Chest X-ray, AP view. Patient: 49 years old, sex M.
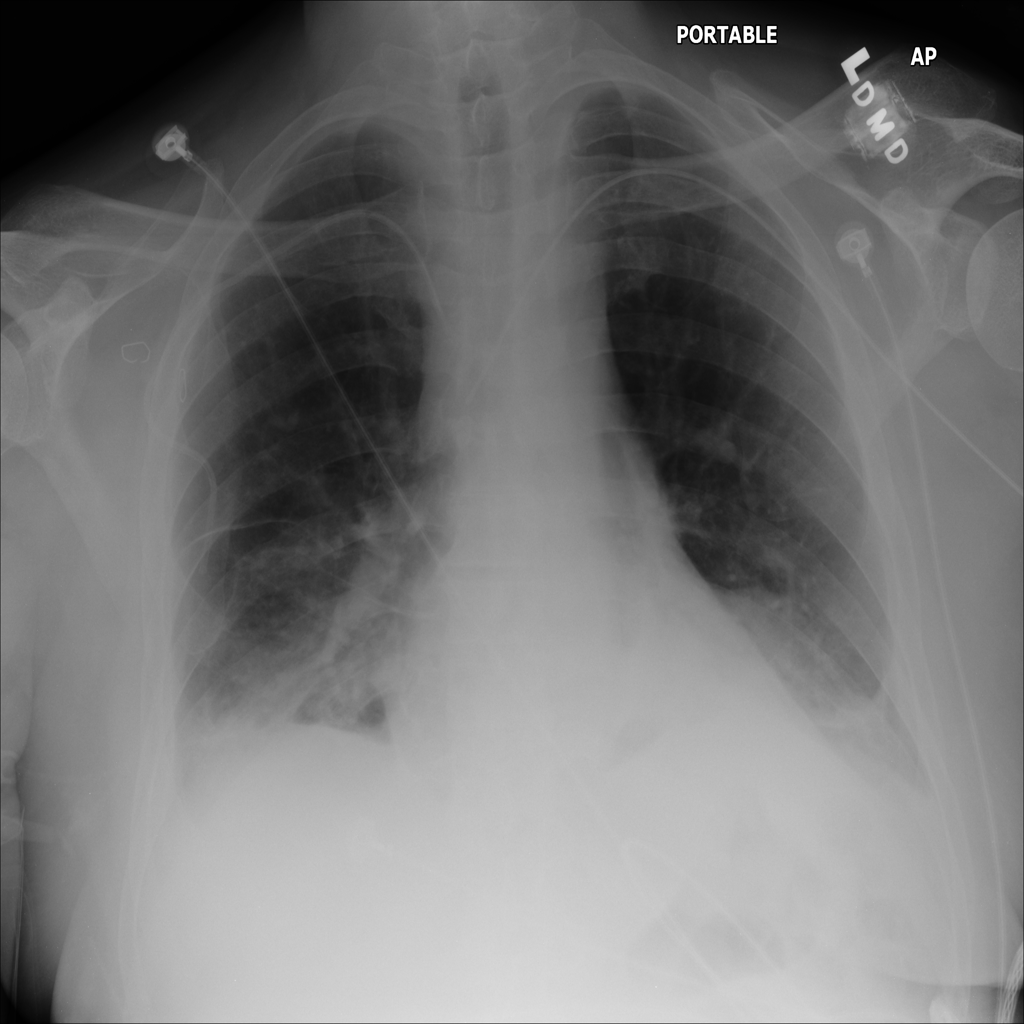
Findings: Atelectasis, Effusion, Infiltration